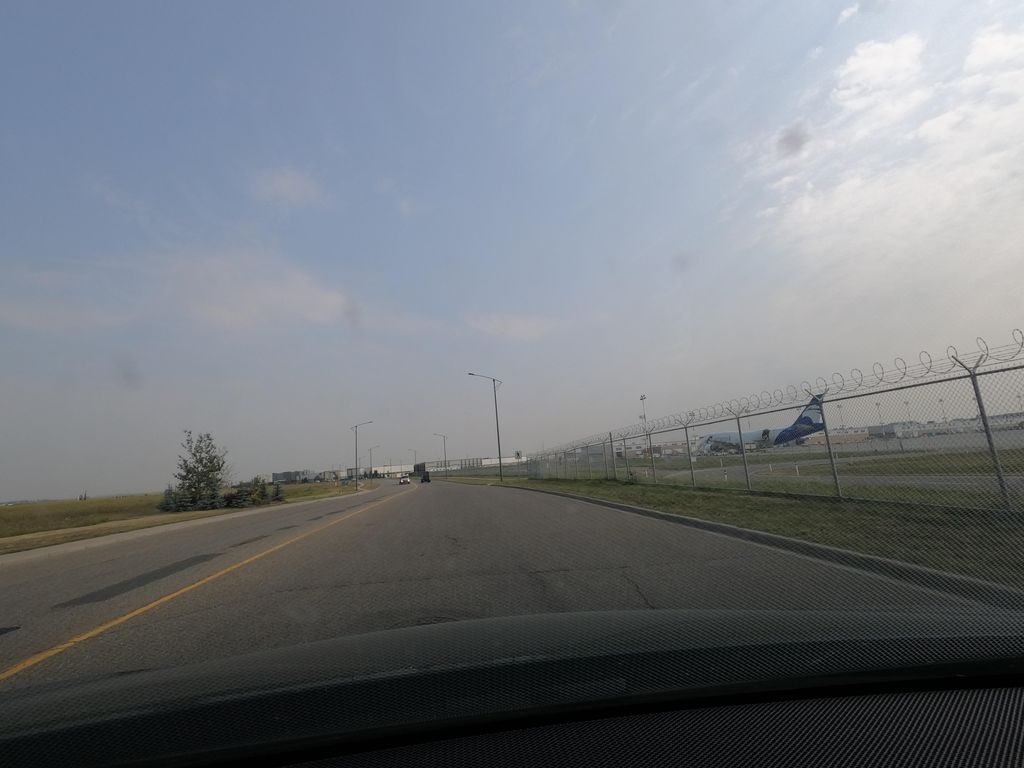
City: calgary